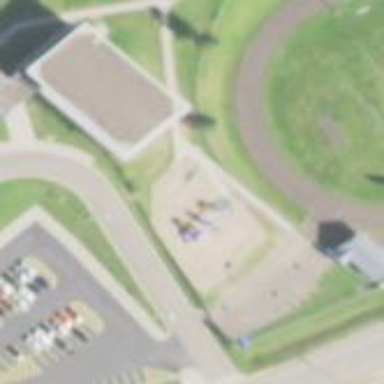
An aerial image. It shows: Playground area for leisure land.